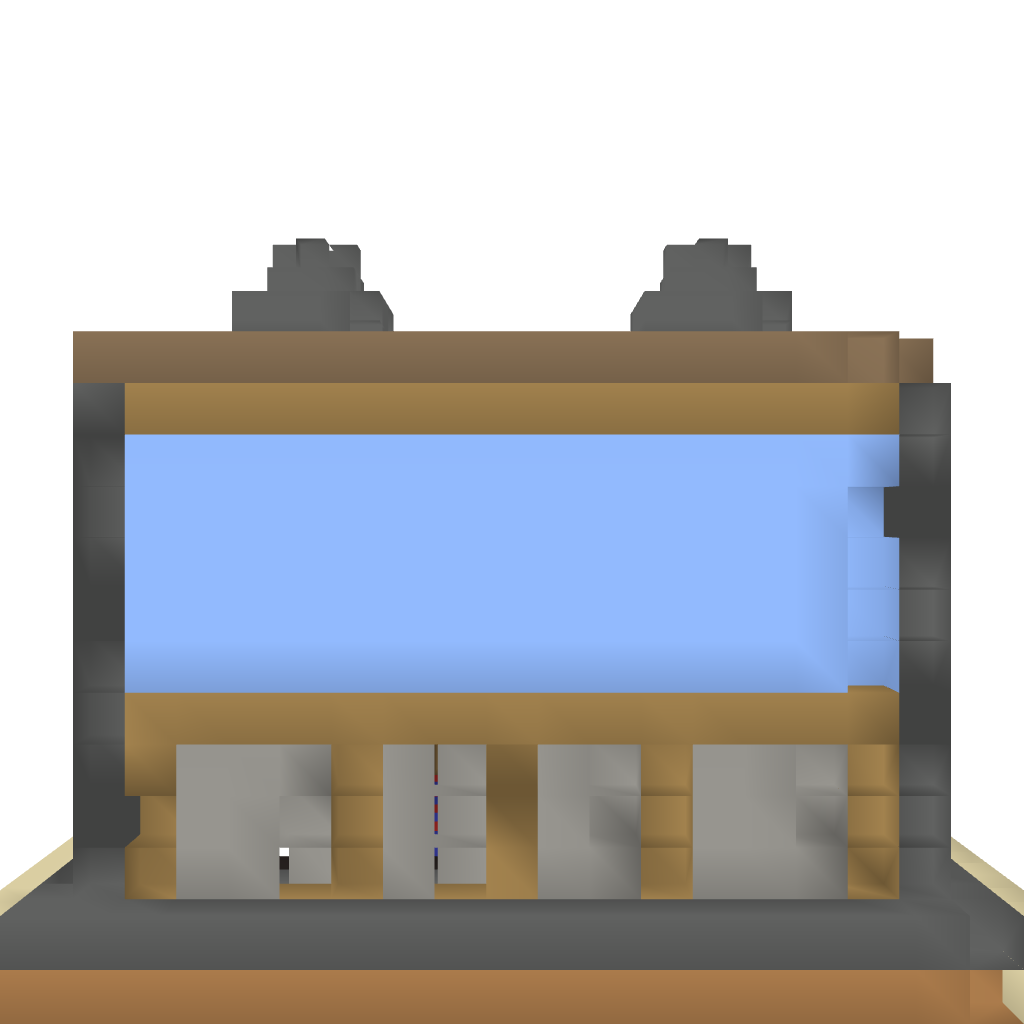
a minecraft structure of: Modern House/Penthouse